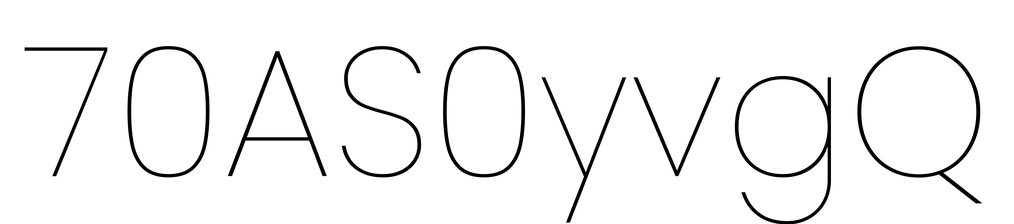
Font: Poppins-Thin